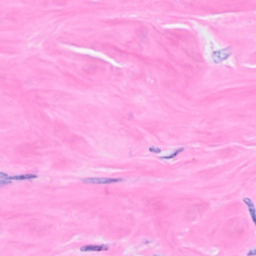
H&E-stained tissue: Breast